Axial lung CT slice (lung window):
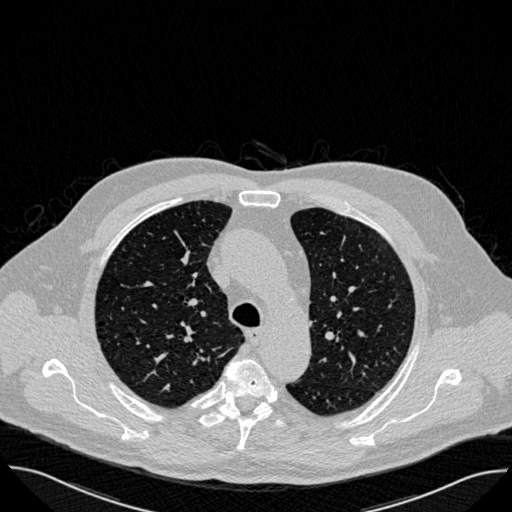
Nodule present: no